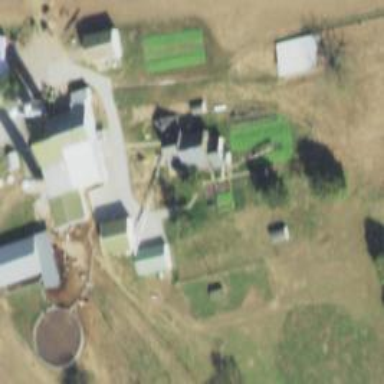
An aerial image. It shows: Farmyard area.